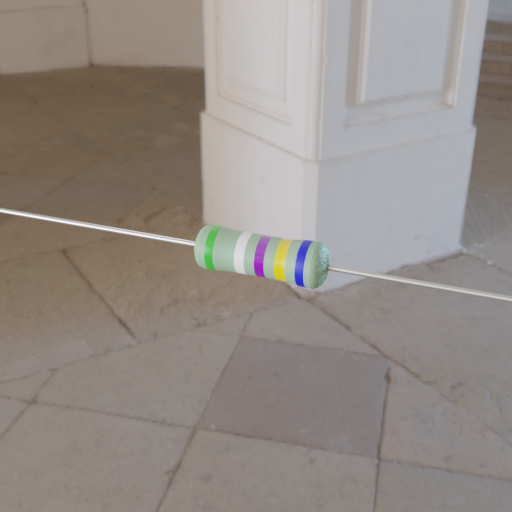
Resistor colour bands (in order): green, white, violet, yellow, blue